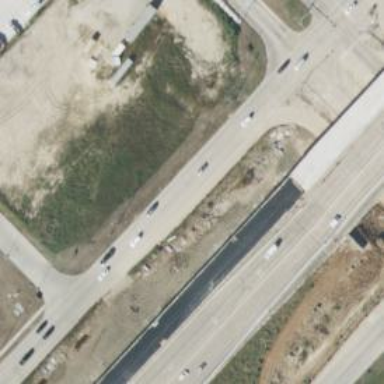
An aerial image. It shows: Secondary road with frontage road alongside.